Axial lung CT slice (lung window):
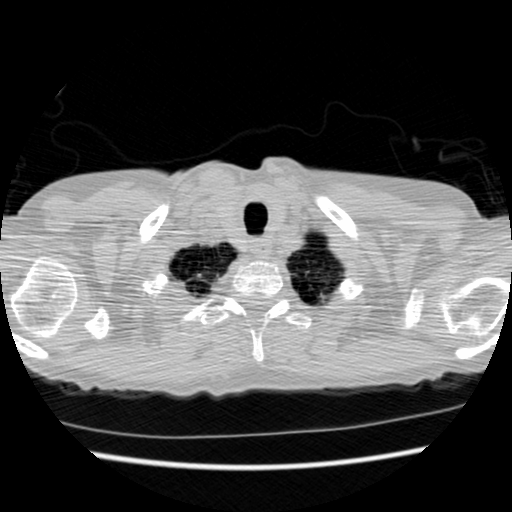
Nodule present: no